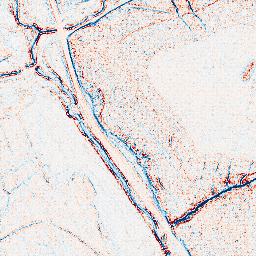
Category: edge_preserving
Decomposition family: anisotropic_diffusion
Decomposition parameters: iterations: 5
kappa: 100
gamma: 0.05
Upsampling method: sinc_blackman
Upsampling parameters: scale: 4
kernel_size: 8
Upsampling scale: 4